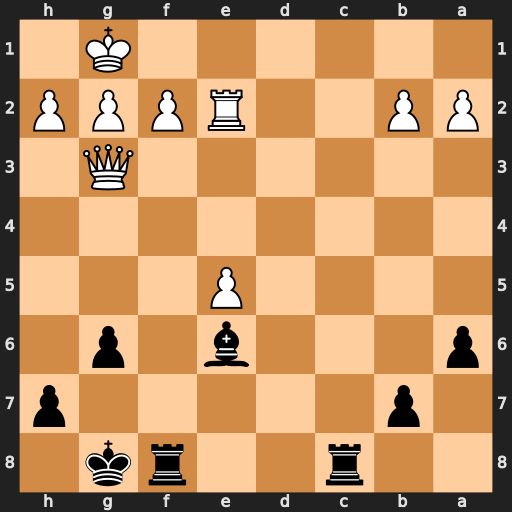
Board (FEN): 2r2rk1/1p5p/p3b1p1/4P3/8/6Q1/PP2RPPP/6K1
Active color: b
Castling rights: -
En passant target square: -
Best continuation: Rc1+ Re1 Rxe1#